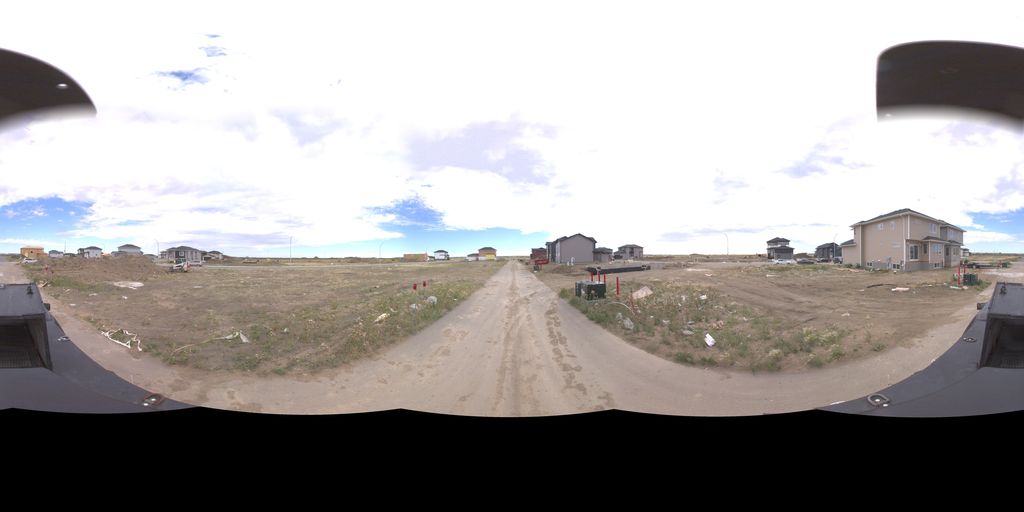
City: saskatoon